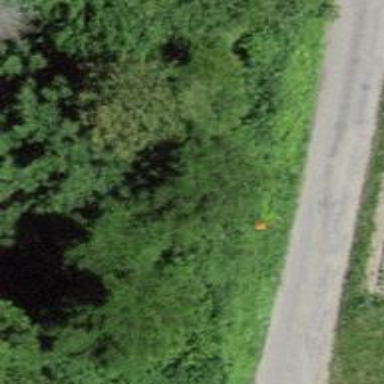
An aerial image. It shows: Aerial marker.